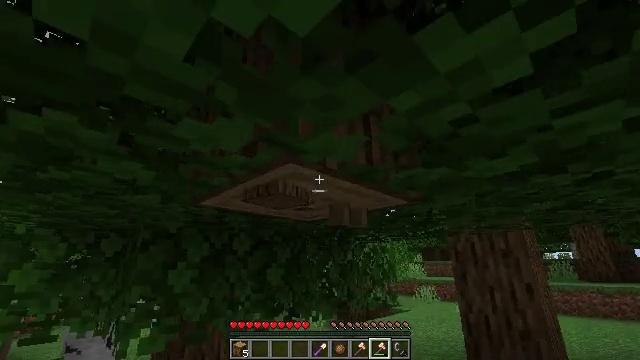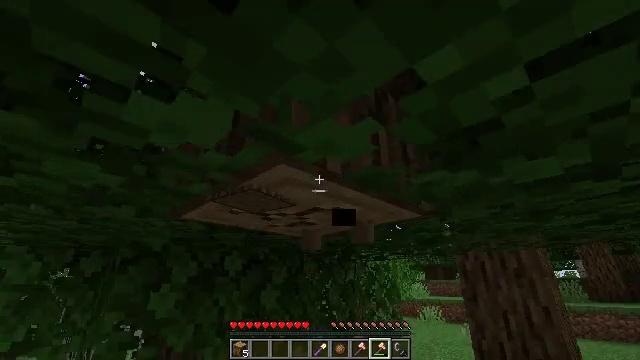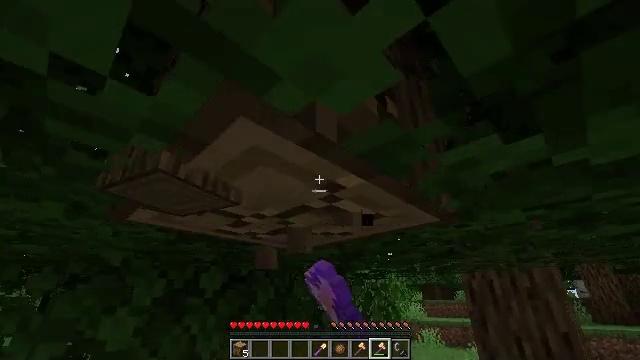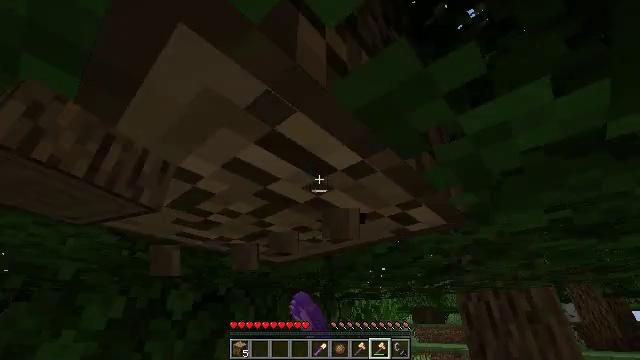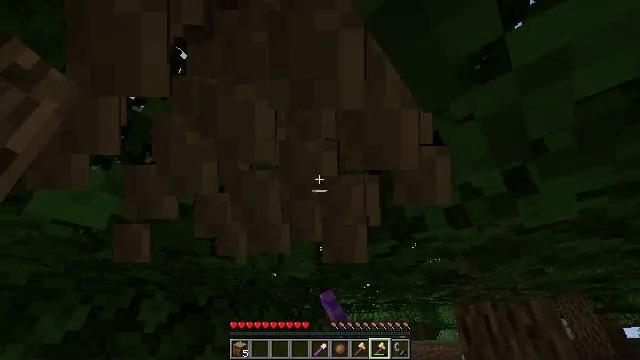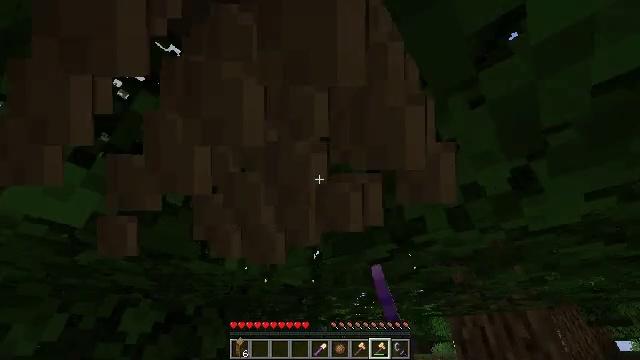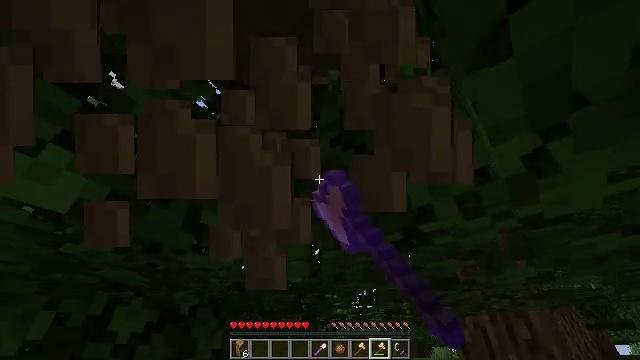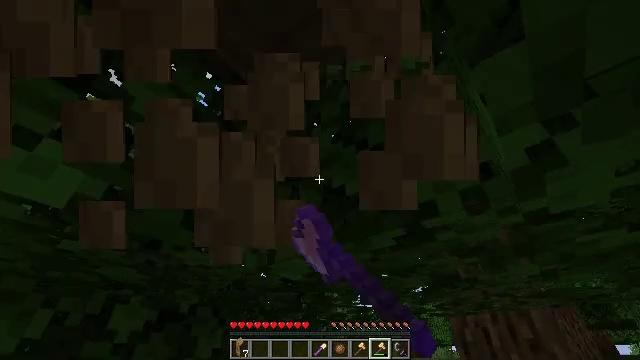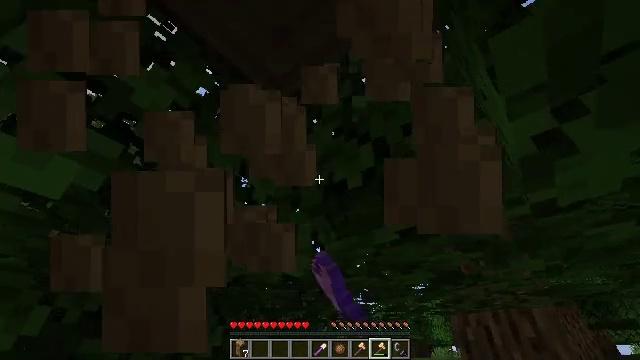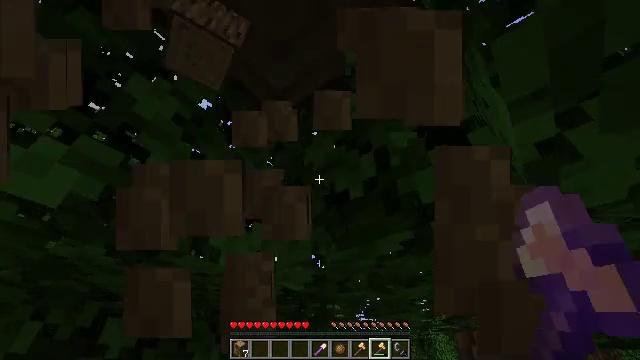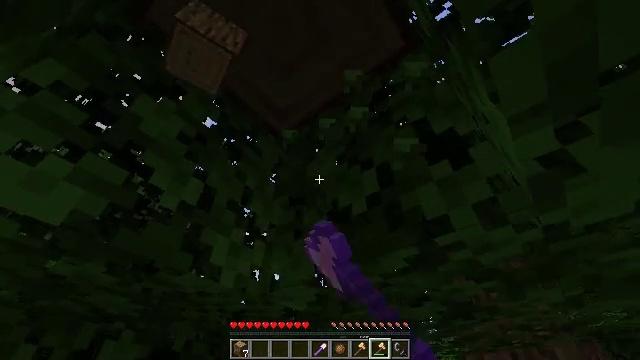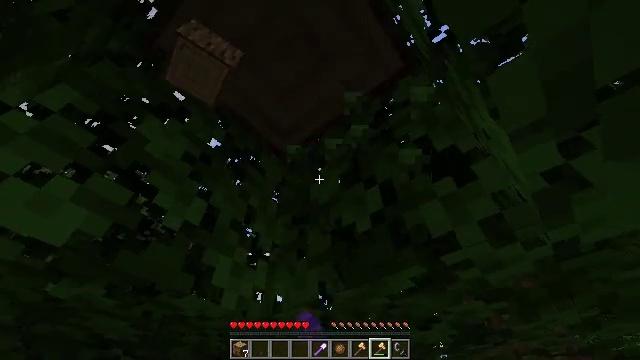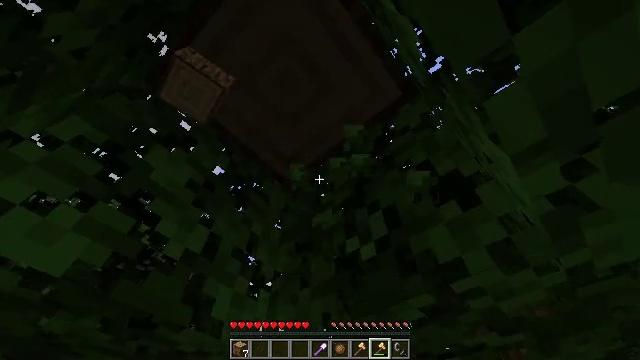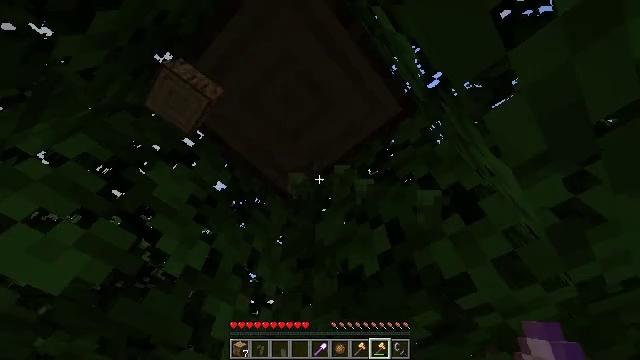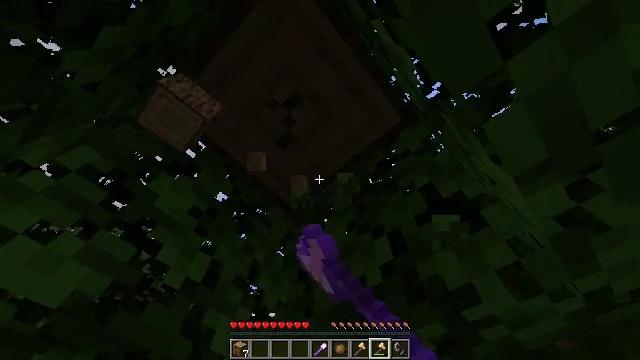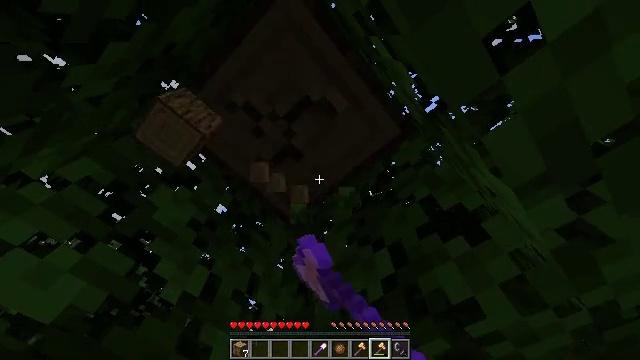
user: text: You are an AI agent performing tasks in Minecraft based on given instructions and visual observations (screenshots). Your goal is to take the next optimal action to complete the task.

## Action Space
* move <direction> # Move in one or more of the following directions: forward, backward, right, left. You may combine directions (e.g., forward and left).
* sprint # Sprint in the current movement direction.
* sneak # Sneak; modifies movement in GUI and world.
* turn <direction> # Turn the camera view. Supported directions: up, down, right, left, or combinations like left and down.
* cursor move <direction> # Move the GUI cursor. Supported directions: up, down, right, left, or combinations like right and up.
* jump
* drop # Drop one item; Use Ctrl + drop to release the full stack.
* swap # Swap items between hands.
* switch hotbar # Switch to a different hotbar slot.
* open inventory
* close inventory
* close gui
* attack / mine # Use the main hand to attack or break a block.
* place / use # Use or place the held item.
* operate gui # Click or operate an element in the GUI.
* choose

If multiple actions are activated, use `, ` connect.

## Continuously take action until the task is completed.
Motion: motion action
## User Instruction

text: Gather oak logs from trees.
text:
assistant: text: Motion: move forward, turn up, attack / mine
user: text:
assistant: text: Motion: move forward, turn right and up, attack / mine
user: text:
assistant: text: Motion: move forward, turn right and up, attack / mine
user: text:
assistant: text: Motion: turn right and up, attack / mine
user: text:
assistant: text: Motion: turn right and up, attack / mine
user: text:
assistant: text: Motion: attack / mine
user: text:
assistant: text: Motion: attack / mine
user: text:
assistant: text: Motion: attack / mine
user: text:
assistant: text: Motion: turn up, attack / mine
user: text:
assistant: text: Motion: turn up, attack / mine
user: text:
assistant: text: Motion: turn up, attack / mine
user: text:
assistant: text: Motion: turn up, attack / mine
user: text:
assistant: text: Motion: turn up, attack / mine
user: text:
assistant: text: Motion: turn up, attack / mine
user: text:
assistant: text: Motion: turn up, attack / mine
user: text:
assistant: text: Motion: turn up, attack / mine
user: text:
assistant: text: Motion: attack / mine
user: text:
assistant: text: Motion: attack / mine
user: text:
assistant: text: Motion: attack / mine
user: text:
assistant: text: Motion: attack / mine
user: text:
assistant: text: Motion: attack / mine
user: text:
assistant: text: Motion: attack / mine
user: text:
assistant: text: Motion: attack / mine
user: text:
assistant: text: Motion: attack / mine
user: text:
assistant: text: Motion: attack / mine
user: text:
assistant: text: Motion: attack / mine
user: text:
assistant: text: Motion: attack / mine
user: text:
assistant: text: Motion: turn up, attack / mine
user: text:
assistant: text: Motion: turn up, attack / mine
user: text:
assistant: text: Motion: turn up, attack / mine